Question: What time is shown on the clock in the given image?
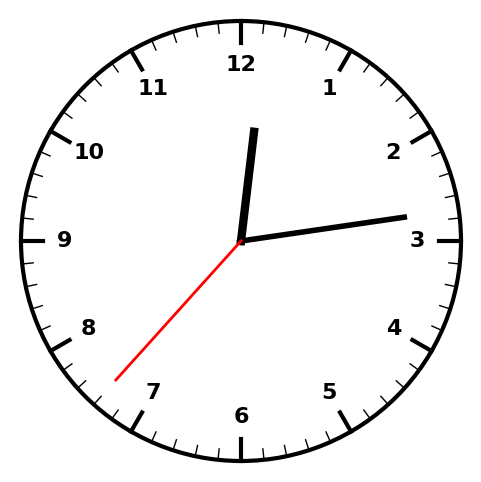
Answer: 12:13:37